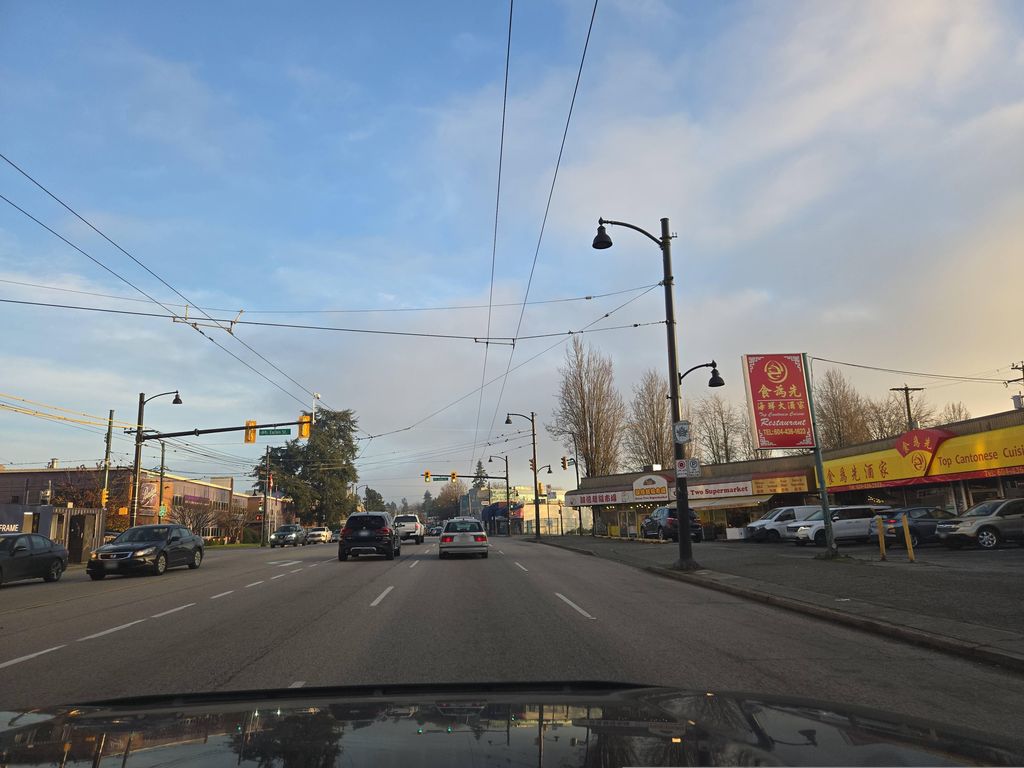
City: vancouver